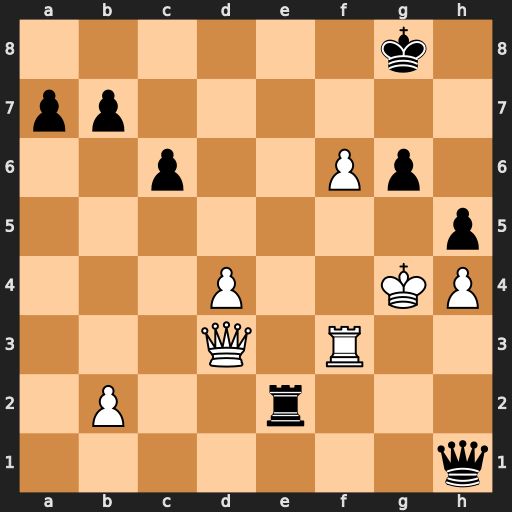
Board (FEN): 6k1/pp6/2p2Pp1/7p/3P2KP/3Q1R2/1P2r3/7q
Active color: w
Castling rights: -
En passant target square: -
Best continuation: Kg5 Qc1+ Kxg6 Qc2 Qxc2 Rxc2 Rf5 Rg2+ Rg5